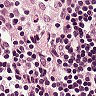
Metastatic tissue present: no